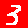
Digit: 3